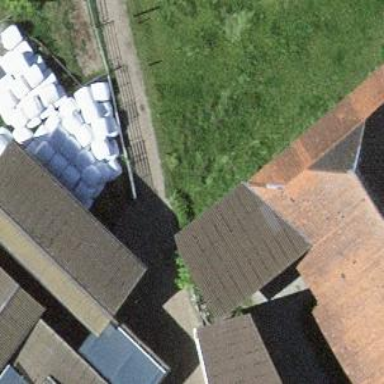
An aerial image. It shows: Rural barn.